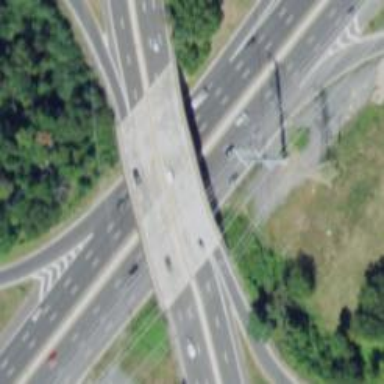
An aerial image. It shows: Junction.